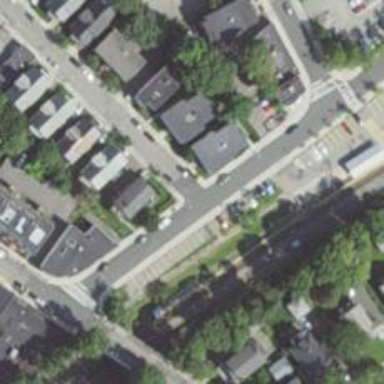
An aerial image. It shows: Residential road with asphalt surface surrounded by residential buildings.